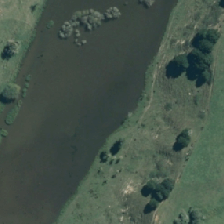
Land cover: herbaceous_freshwater_vege